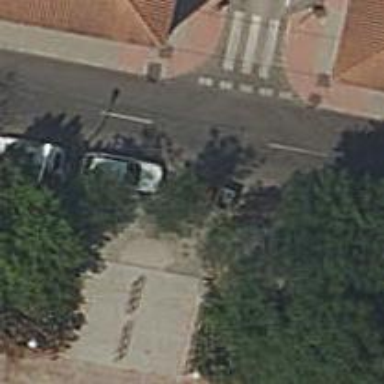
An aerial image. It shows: Set of steps on the road.